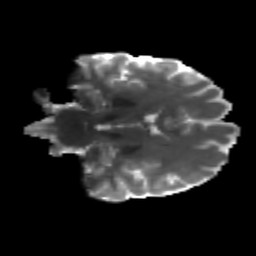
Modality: T2w
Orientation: coronal
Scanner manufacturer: siemens
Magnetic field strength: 3 T
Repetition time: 4.16 s
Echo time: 0.0806 s